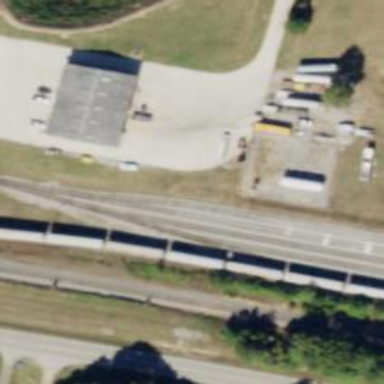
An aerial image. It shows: Railway spur service.